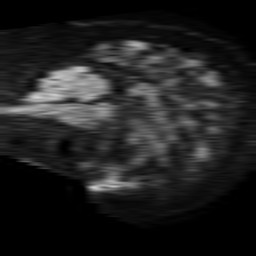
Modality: TRACE
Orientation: sagittal
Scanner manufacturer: philips
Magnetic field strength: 1.5 T
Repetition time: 4.6 s
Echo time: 0.08631 s